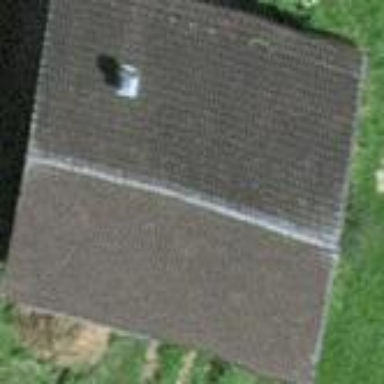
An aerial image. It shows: Farm auxiliary building with gabled roof.